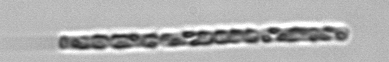
Label: Dactyliosolen_fragilissimus